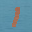
Label: 1